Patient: sex M, age 53
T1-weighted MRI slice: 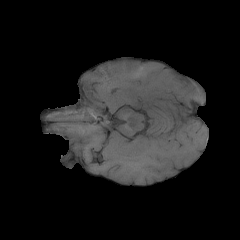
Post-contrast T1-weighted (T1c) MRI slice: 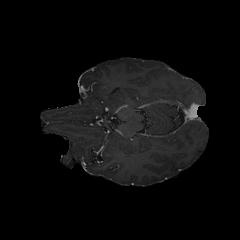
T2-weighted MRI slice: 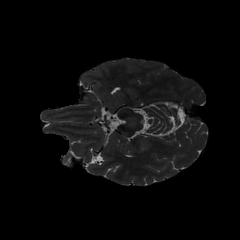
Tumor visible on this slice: no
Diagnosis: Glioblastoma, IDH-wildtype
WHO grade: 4